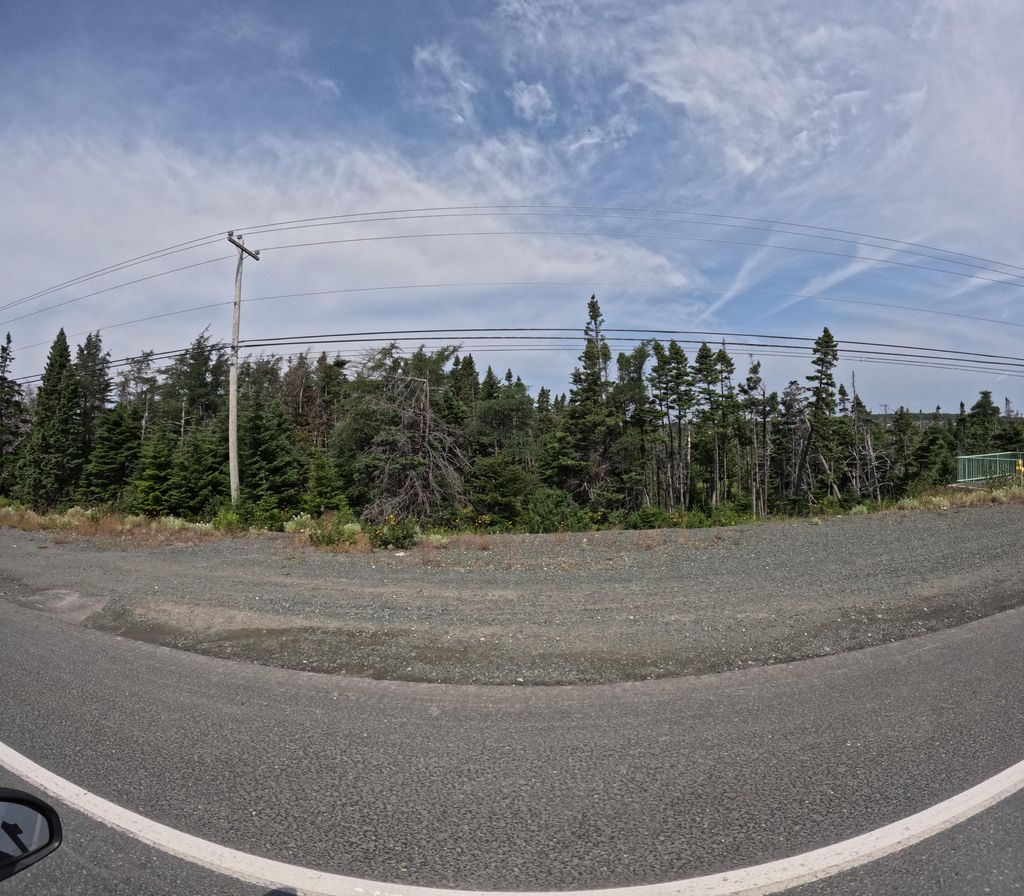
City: st_johns